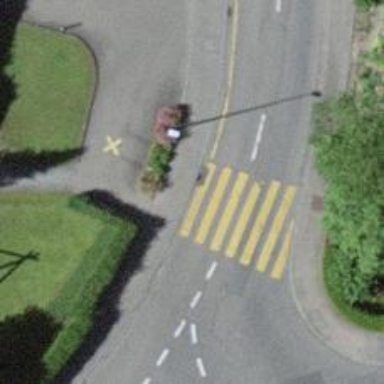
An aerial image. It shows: Kerb barrier.